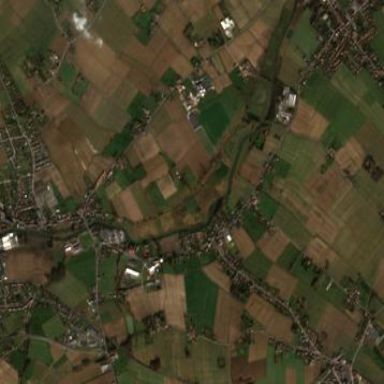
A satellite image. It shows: Picturesque farmland scene.